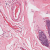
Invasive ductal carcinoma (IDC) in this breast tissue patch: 0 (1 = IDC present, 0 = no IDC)